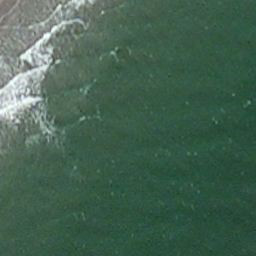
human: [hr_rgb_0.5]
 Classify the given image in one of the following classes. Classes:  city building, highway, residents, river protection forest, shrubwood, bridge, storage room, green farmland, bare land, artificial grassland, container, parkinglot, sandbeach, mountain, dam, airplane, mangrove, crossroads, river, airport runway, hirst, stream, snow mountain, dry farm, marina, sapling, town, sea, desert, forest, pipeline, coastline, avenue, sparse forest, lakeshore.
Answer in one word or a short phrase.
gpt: sea